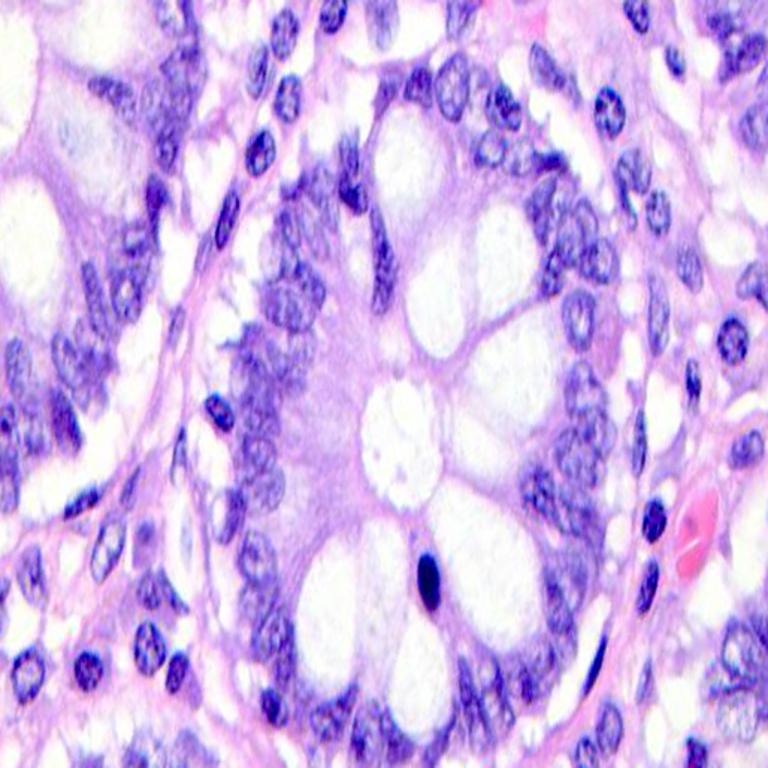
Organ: colon
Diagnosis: benign